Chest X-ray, AP view. Patient: 58 years old, sex M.
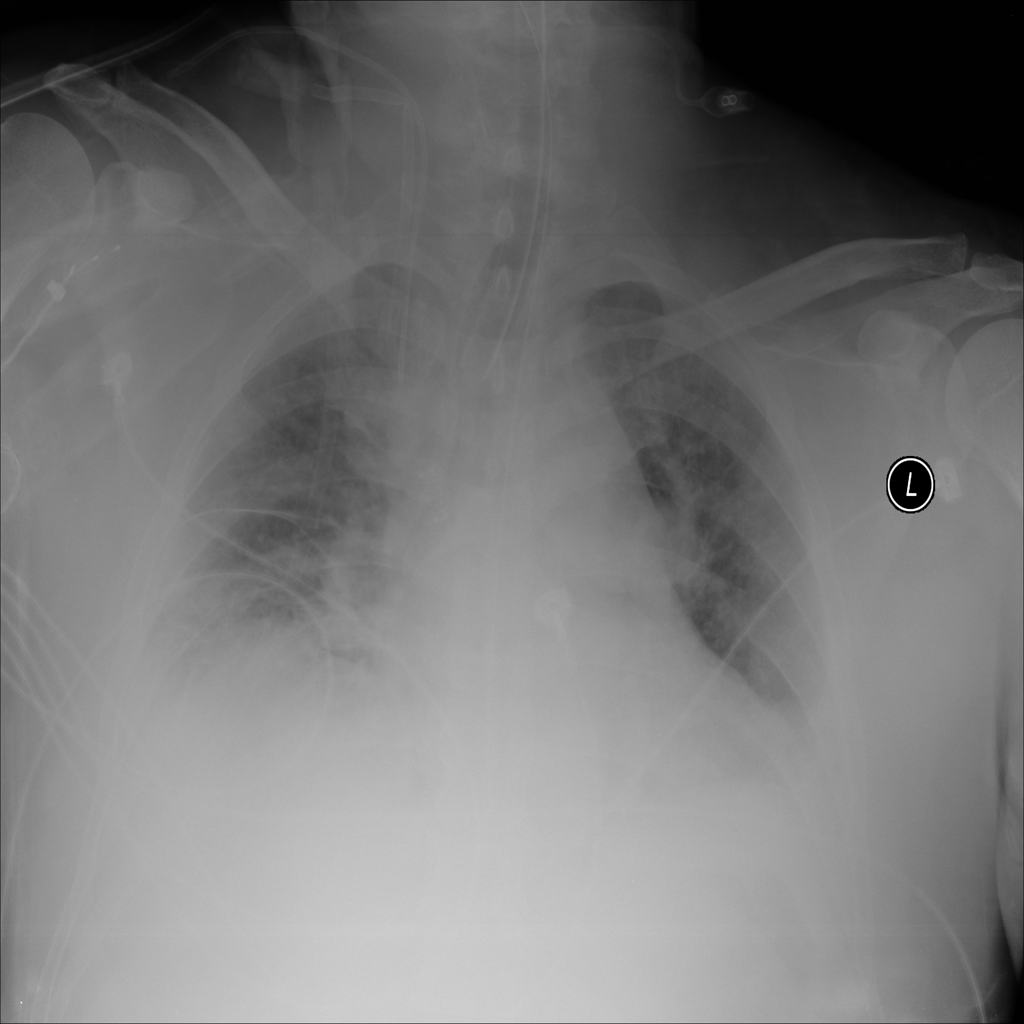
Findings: No Finding